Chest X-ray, PA view. Patient: 44 years old, sex F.
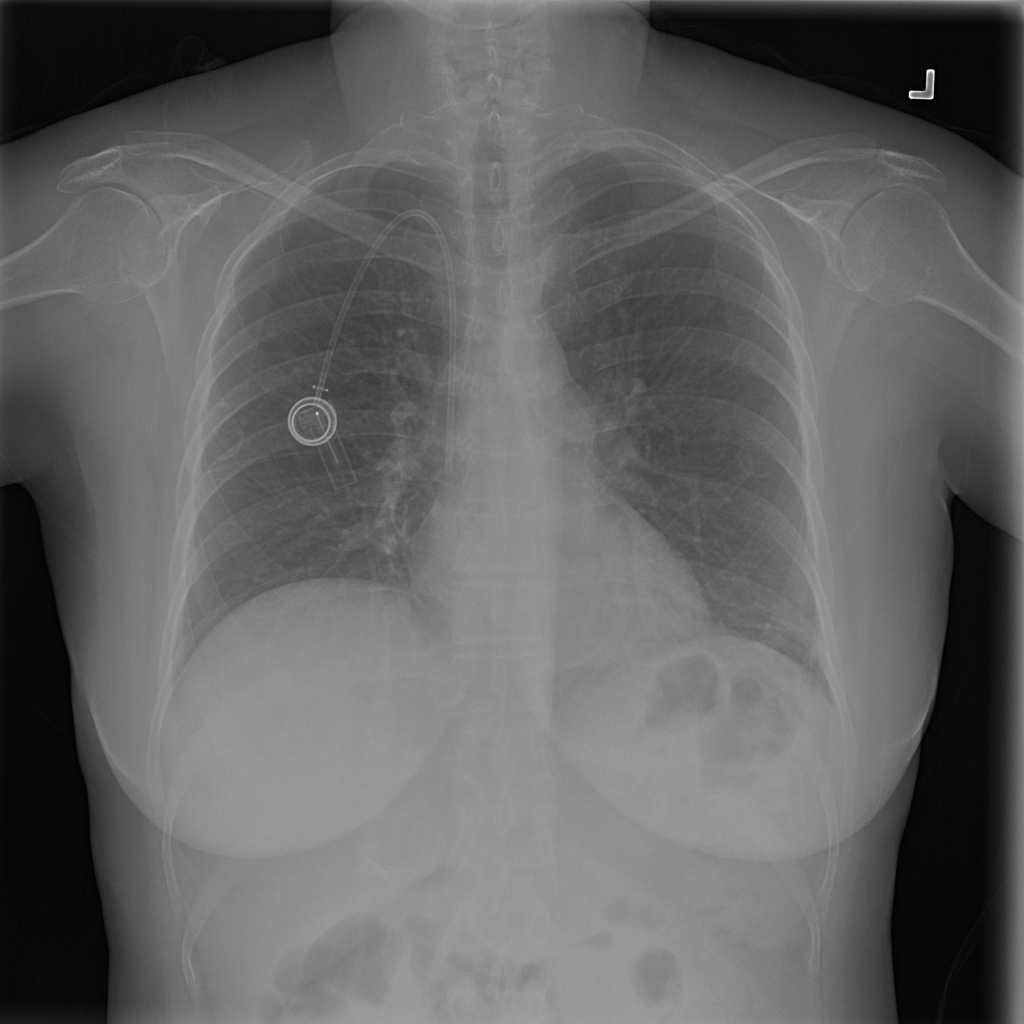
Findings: No Finding